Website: walmart
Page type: billing-address
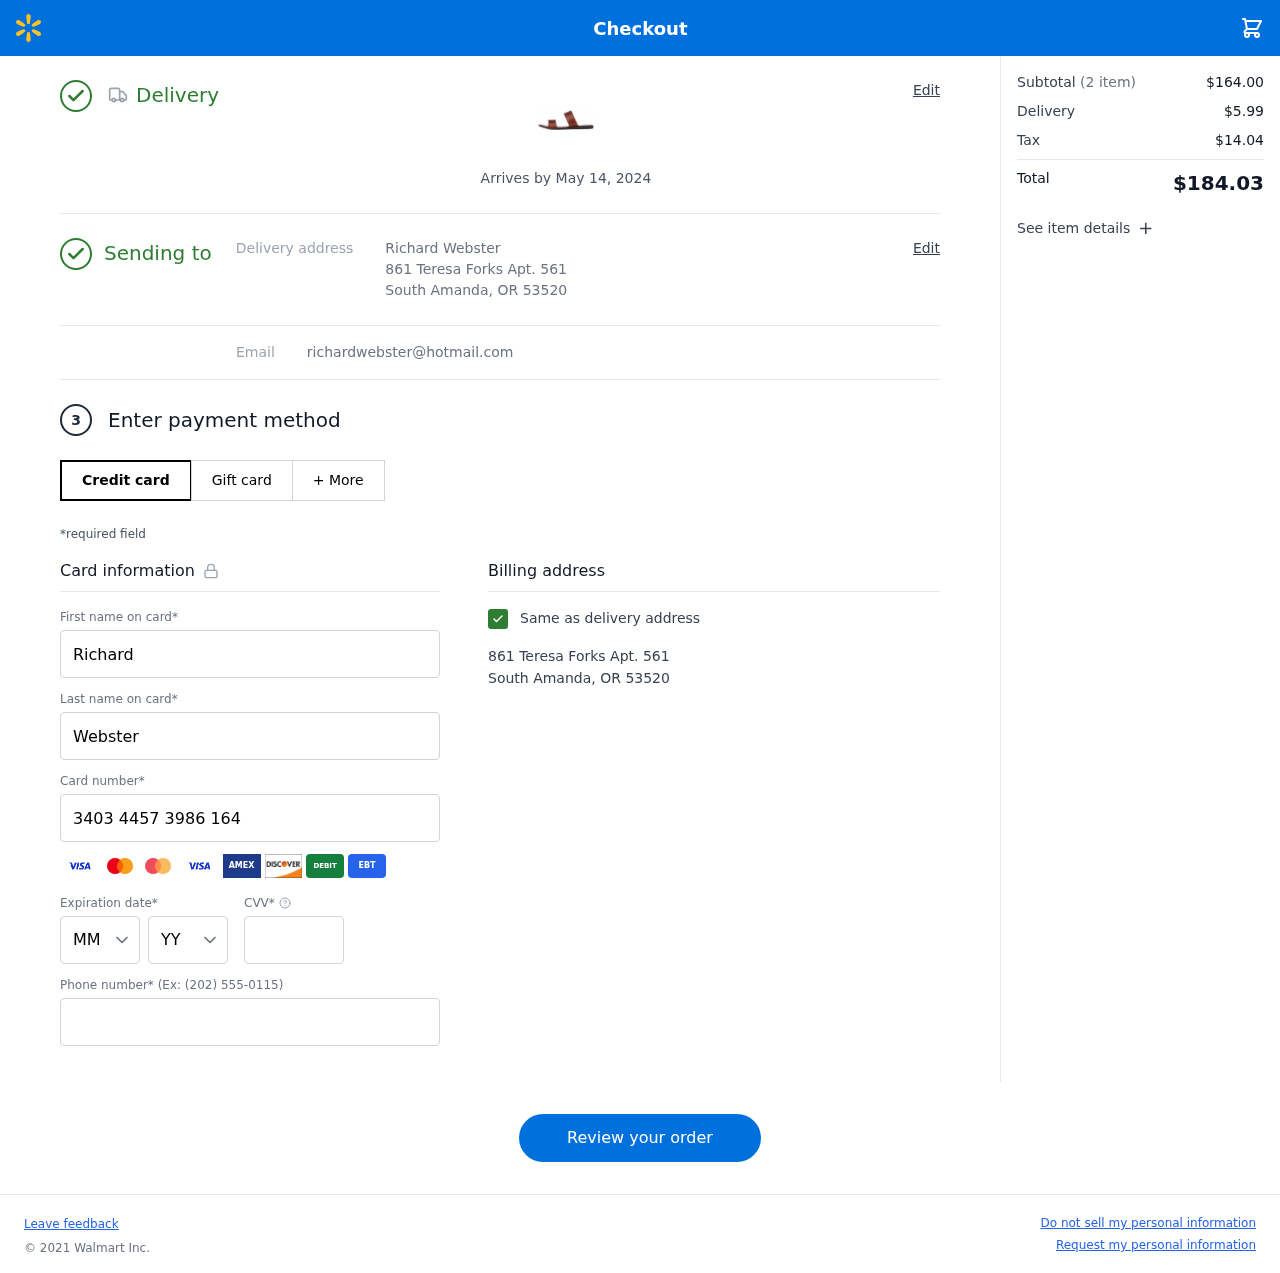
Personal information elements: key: PII_CARD_CVV
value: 4709
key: PII_CARD_EXPIRY_MONTH
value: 08
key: PII_CARD_EXPIRY_YEAR
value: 26
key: PII_CARD_NUMBER
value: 3403 4457 3986 164
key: PII_EMAIL
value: richardwebster@hotmail.com
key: PII_FIRSTNAME
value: Richard
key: PII_FULLNAME
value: Richard Webster
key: PII_LASTNAME
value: Webster
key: PII_PHONE
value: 5466336354
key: PII_STREET
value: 861 Teresa Forks Apt. 561
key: PII_CITY_STATE_ZIP
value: South Amanda, OR 53520
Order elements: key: ORDER_DELIVERY_DATE
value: Arrives by May 14, 2024
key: ORDER_NUM_ITEMS
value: (2 item)
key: ORDER_SUBTOTAL
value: $164.00
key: ORDER_SHIPPING_COST
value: $5.99
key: ORDER_TAX
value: $14.04
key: ORDER_TOTAL
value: $184.03